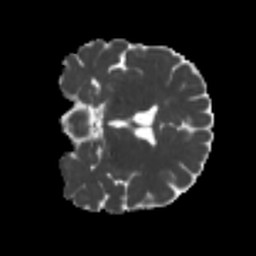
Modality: MD
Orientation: coronal
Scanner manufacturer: siemens
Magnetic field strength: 3 T
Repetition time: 4 s
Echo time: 0.0594 s